Interaction volume radius: 10 \u00c5
Interaction volume height: 40 \u00c5
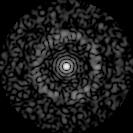
Disorder parameter: 0.8437